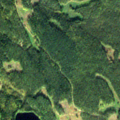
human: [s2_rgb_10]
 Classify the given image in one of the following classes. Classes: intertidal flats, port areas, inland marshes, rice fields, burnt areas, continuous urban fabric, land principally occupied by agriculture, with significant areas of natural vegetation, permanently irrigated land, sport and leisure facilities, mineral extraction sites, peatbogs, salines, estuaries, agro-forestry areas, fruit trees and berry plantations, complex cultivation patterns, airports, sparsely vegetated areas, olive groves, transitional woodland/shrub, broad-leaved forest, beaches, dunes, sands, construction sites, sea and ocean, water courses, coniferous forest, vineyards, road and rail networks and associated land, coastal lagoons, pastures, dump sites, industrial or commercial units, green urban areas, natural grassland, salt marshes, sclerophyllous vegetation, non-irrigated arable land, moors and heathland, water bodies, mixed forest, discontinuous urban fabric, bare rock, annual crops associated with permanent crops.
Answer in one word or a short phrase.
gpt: coniferous forest